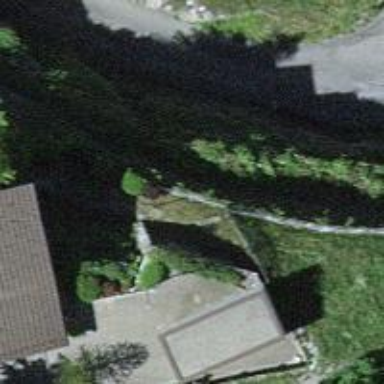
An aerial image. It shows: Retaining wall.